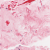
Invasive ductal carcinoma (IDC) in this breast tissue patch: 0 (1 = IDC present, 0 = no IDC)